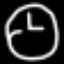
Label: clock